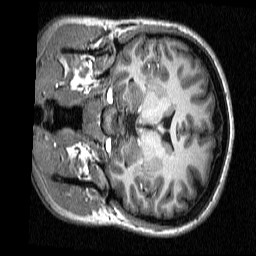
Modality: T1w
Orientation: coronal